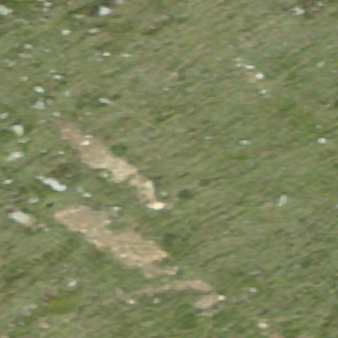
Label: other